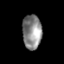
Tissue: lung
Cell type: T cells
Senescence score: 0.2309
Nuclear area (px): 644
Mean DAPI intensity: 136.522